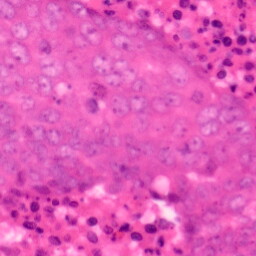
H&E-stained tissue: Colon